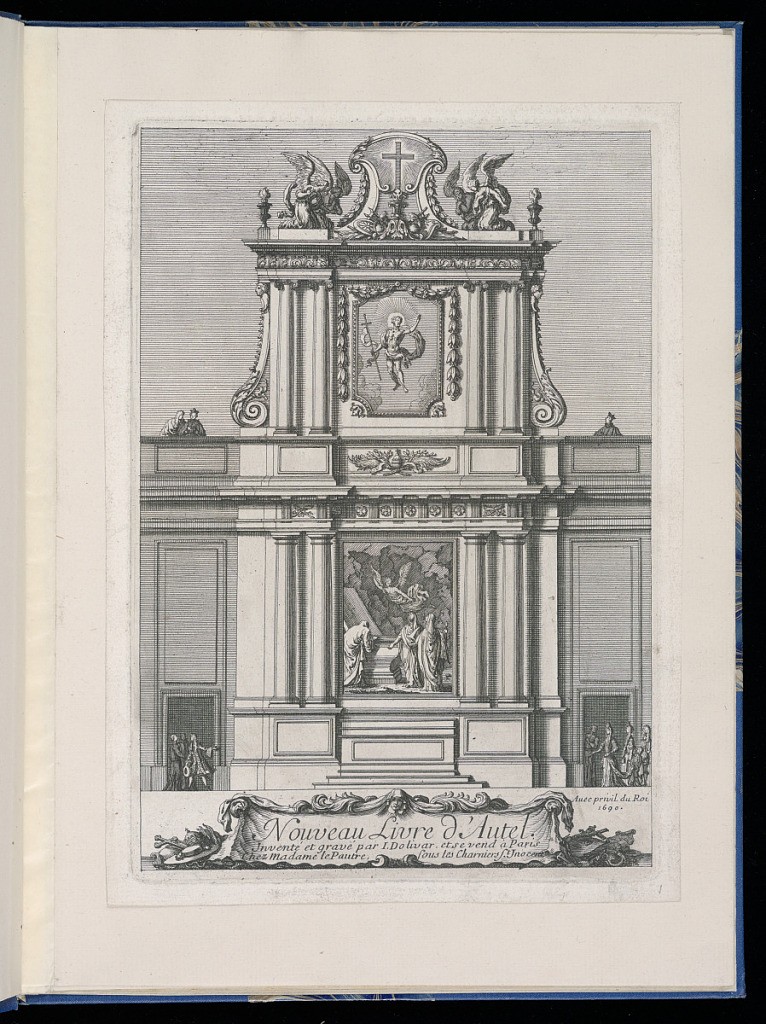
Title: Titlepage
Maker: Juan Dolívar, Spanish, active in France, 1641–1692
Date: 1690
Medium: Etching on paper
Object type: Print
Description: Title page for a series of ecclesiastical altar designs. The title is lettered below within a cartouche flanked by ecclesiastical objects (vestments, crosses, and hats). Above, a design for a large altar in the form of a two-tiered baroque façade featuring two paintings, pilasters, friezes, sculpted angels, a cross, flaming vase finials, with scrolling leaves, trophies, fluting, rosettes, and festoons of leaves. There are figures (men and women) in the doorways on either side of the altar, and above on the balcony level. The plate is dated.